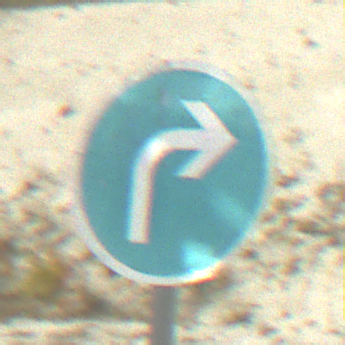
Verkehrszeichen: VorgeschriebeneFahrtrichtungRechts
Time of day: MorningAfternoon
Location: Outdoor (Beach)
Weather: PartlyCloudy
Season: NotSpecified
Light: Natural